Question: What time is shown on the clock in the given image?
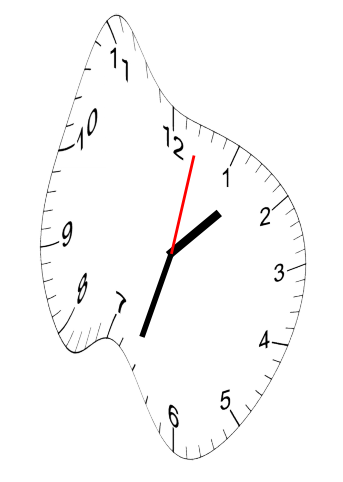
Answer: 01:33:02